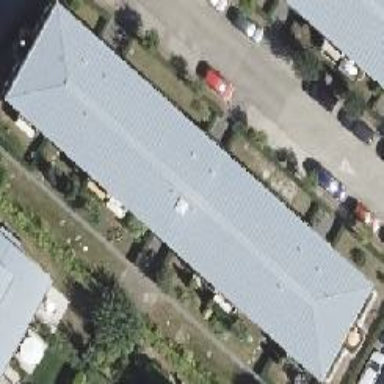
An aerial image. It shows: Apartment building with flat roof.